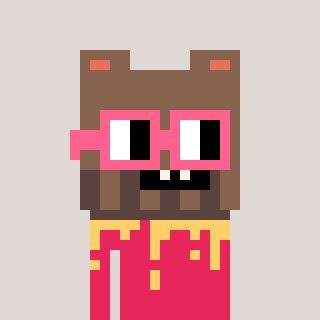
a pixel art character with square pink glasses, a bear-shaped head and a redpinkish-colored body on a warm background